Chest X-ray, PA view. Patient: 28 years old, sex M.
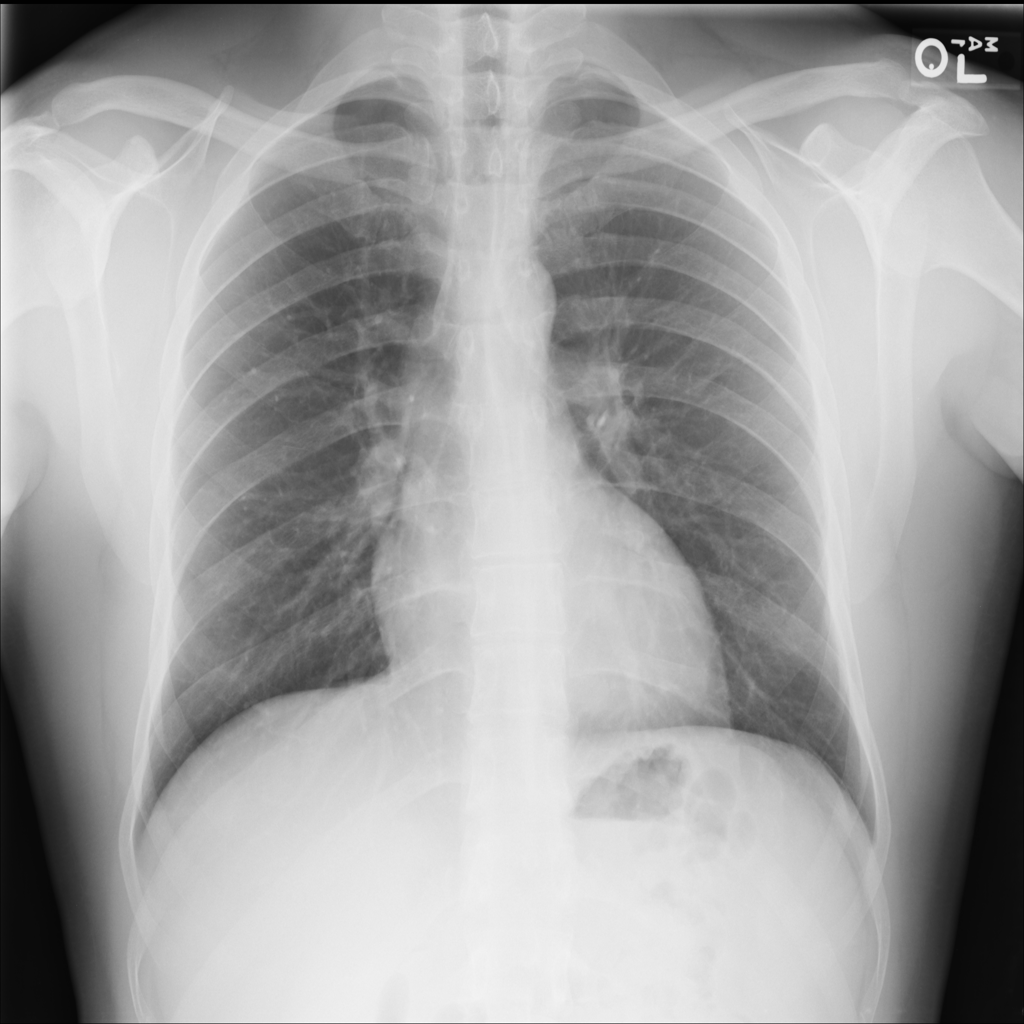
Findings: No Finding